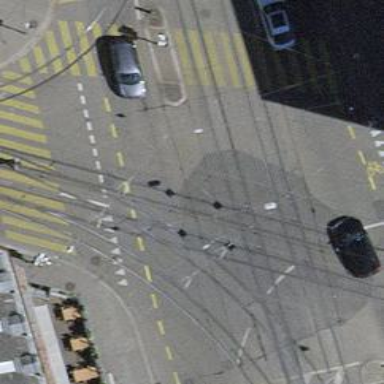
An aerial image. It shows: Tram level crossing on railway.